Question: I use FileCtrl.SelectDirectory to show a 'open folder' dialog. However, I am unhappy with it because it doesn't allow the user to enter a path from where to start the browsing.
For example, if the user already has the path in clipboard it should be able to enter it into my dialog instead of wasting 12 seconds to navigate (open) lots of folders until it gets there.
I have found <URL> code which seems to do EXACTLY what FileCtrl.SelectDirectory does. i hopped it will allow me to configure the dialog more. It doesn't.
So, how do I show a editbox in the SelectDirectory where the user can enter the path?
The solution that I have now, is my own dialog box. It is build from zero using TDirectory and TListBox. Very handy. BUT it looks so obsole because it uses Embarcadero's file management controls (TDirectory, TListBox) and we all know how dull they look like.
---
To make it clear: I would like something like FileCtrl.SelectDirectory but with an extact TEdit or a crumbar where the user can enter its path (if he has any).
Example:
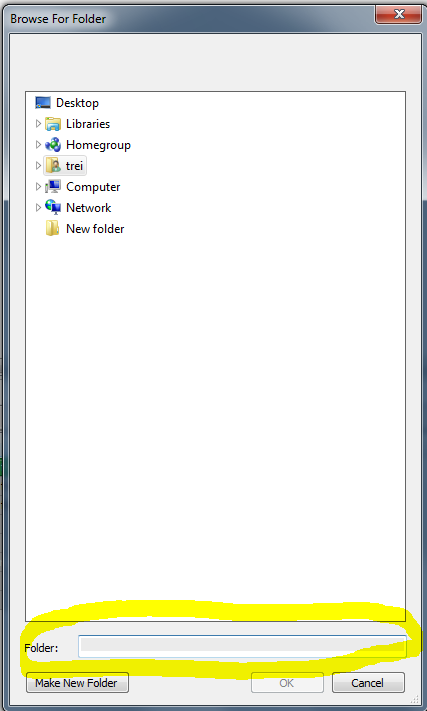
Answer: Passing sdShowEdit to FileCtrl.SelectDirectory adds an edit box that you can paste a directory into.
'''
FileCtrl.SelectDirectory('Caption', 'C:', Dir, [sdNewUI, sdShowEdit]);
'''